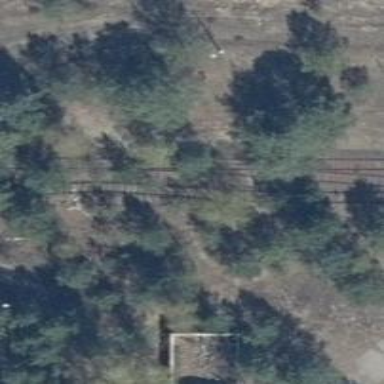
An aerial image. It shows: Abandoned railway.